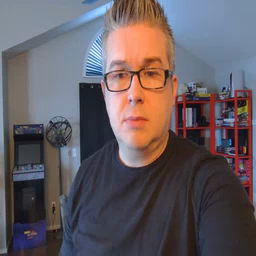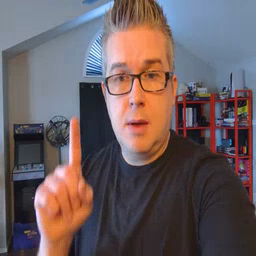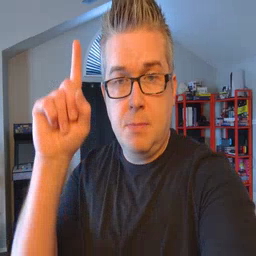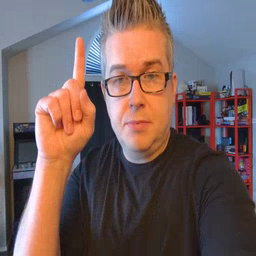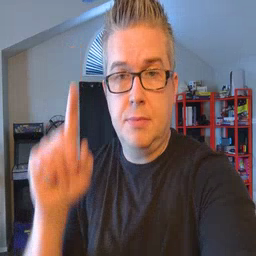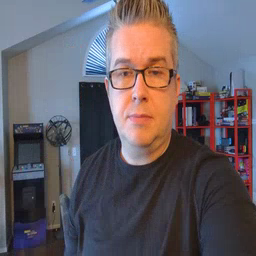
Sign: up